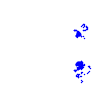
Particle: electron